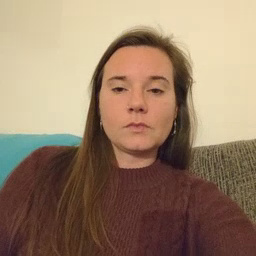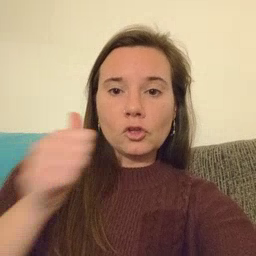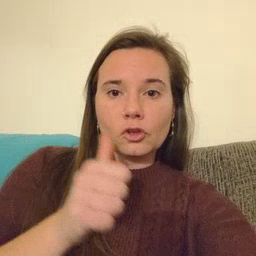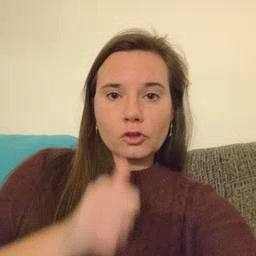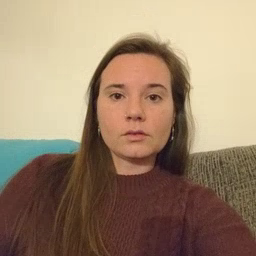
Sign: girl